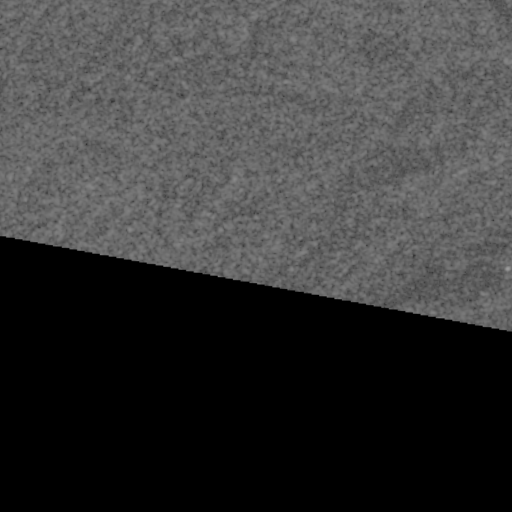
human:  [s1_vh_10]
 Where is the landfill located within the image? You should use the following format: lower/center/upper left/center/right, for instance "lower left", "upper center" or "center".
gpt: The landfill is located in the center right of the image.
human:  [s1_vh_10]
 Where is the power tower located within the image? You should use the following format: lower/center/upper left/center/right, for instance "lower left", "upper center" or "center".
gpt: There is no power tower in the image.

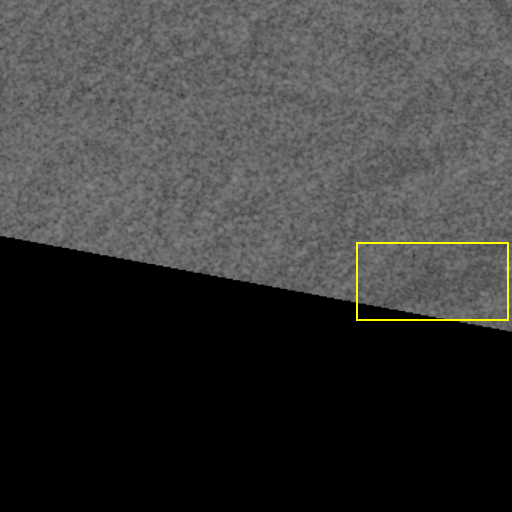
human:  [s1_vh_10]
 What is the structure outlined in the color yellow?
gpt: The structure outlined in yellow is a landfill.
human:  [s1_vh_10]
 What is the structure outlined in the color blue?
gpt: There is no blue outline.